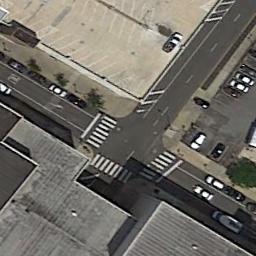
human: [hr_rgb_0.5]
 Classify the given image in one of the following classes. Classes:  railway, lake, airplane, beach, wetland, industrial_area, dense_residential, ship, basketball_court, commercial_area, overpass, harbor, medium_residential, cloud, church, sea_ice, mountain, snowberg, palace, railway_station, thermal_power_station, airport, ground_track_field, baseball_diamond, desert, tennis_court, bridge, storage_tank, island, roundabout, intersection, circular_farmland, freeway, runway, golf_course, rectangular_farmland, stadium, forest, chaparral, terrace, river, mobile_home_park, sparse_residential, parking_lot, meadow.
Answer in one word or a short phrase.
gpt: intersection